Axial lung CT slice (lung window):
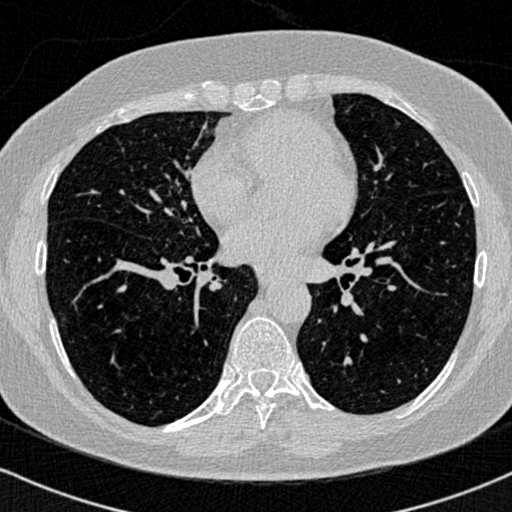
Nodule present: no